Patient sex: M
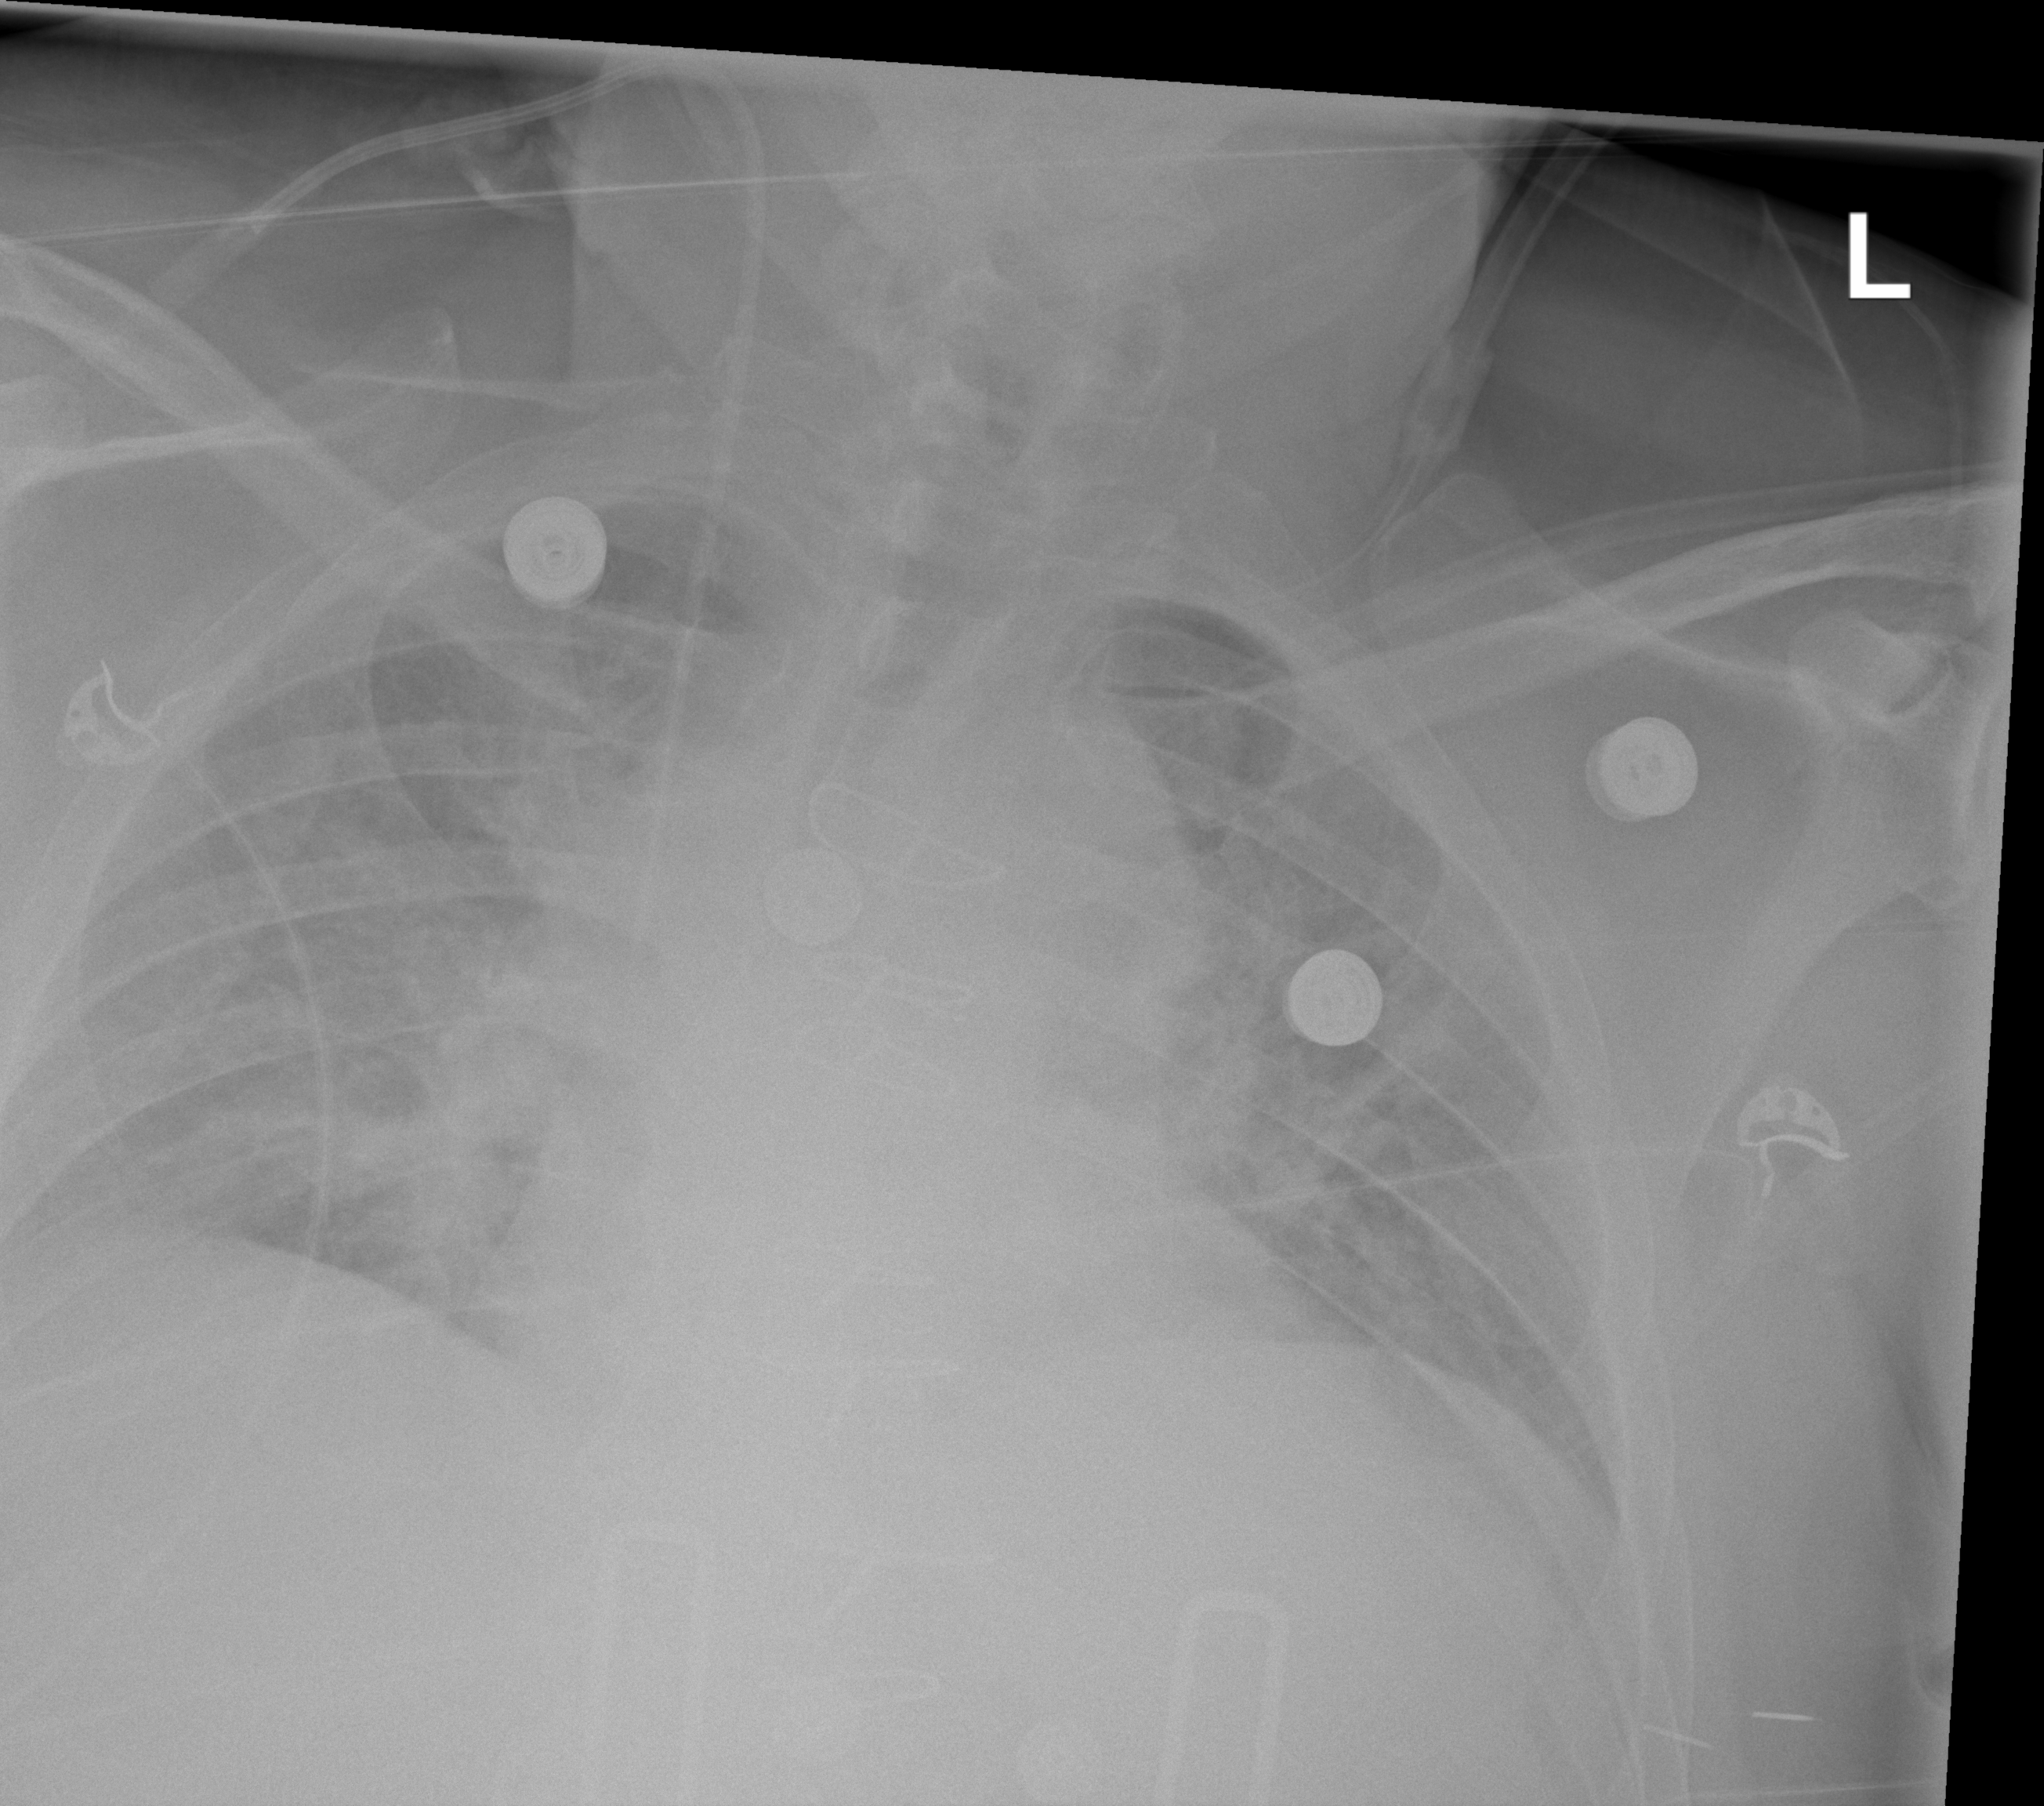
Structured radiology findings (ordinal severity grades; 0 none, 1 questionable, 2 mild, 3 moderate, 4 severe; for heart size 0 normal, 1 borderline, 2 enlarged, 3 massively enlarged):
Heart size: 2
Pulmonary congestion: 3
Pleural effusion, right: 0
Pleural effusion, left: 2
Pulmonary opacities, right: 0
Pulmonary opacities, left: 0
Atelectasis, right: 0
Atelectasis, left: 0